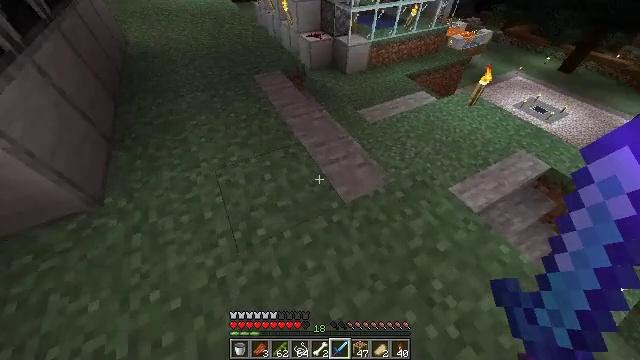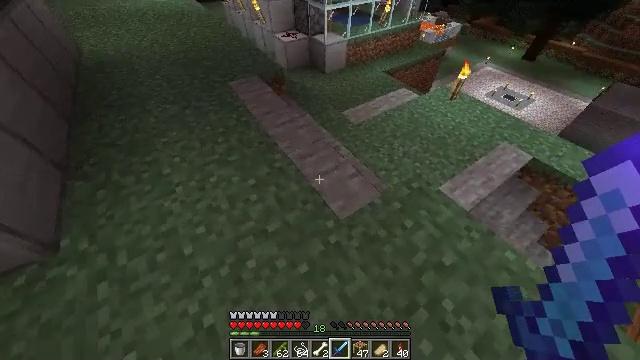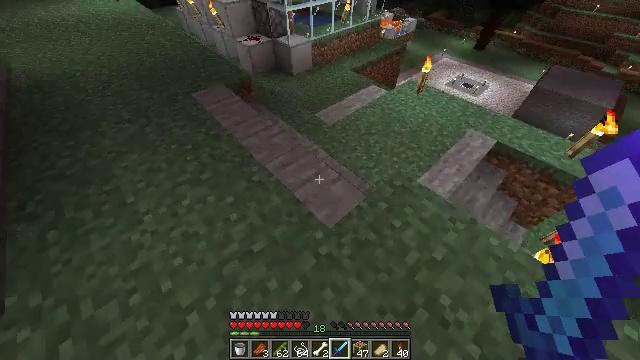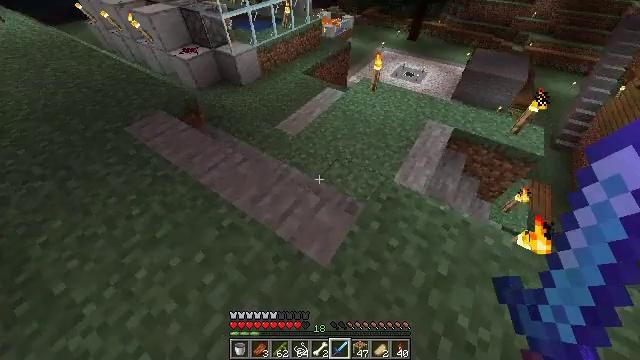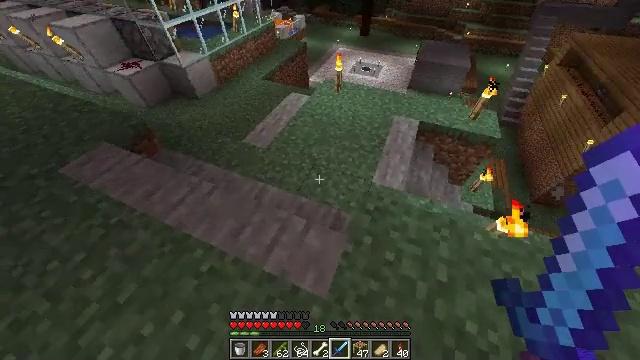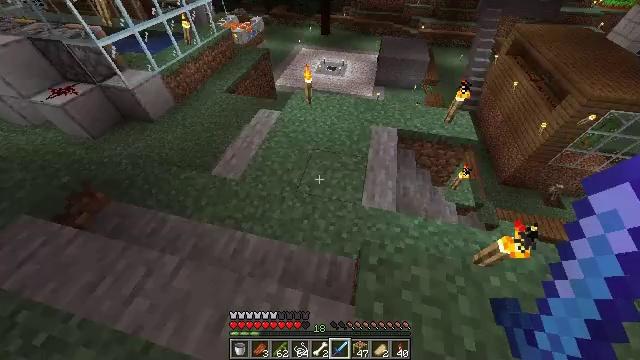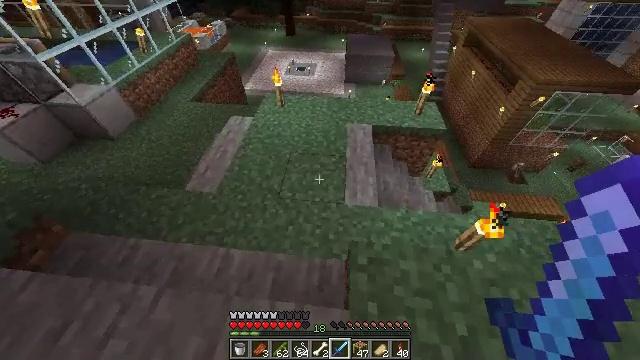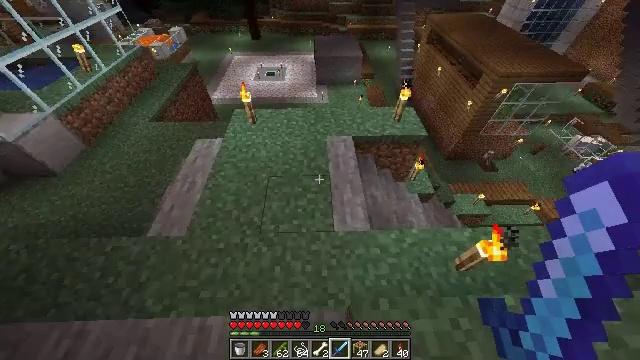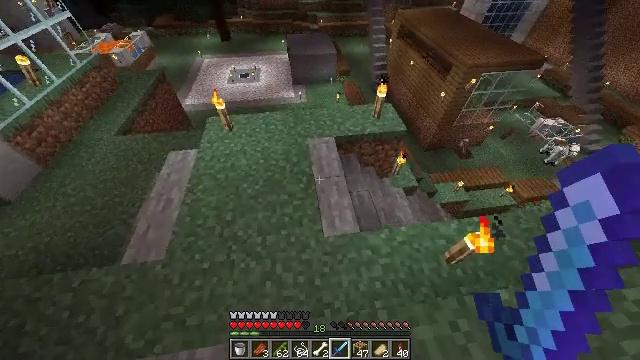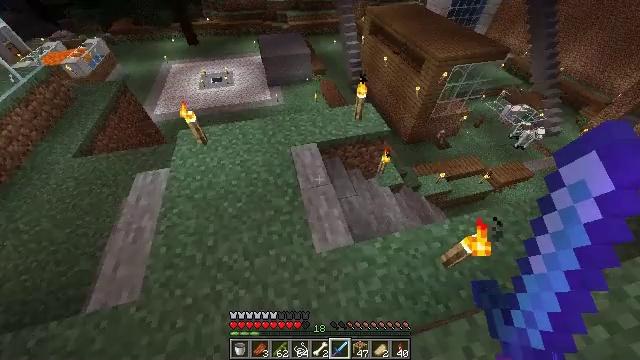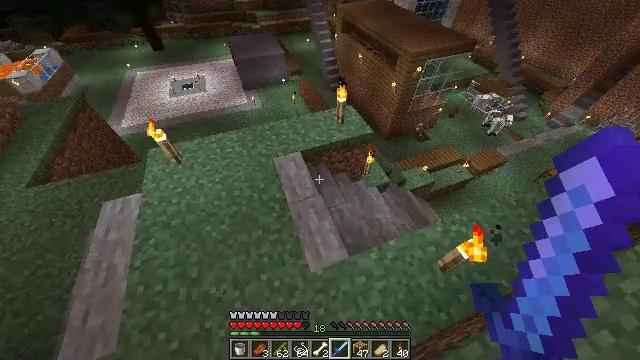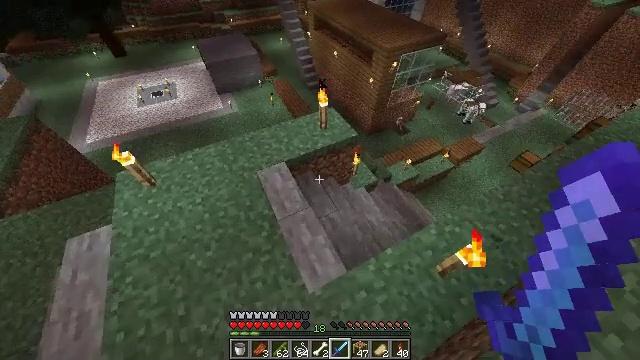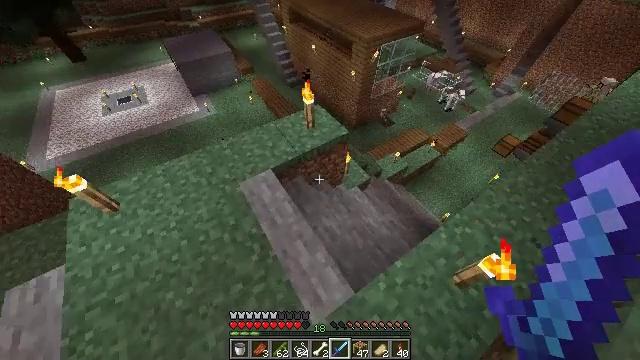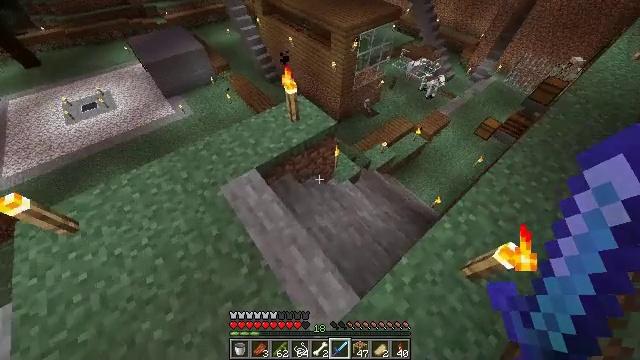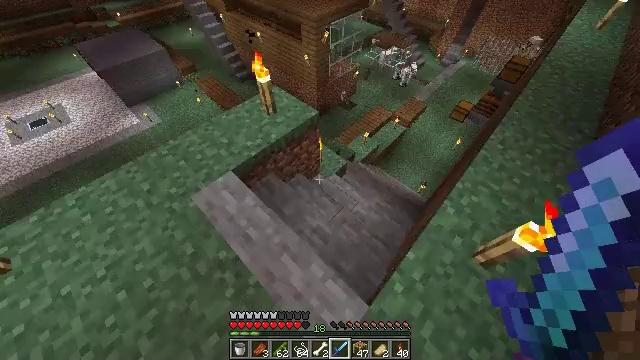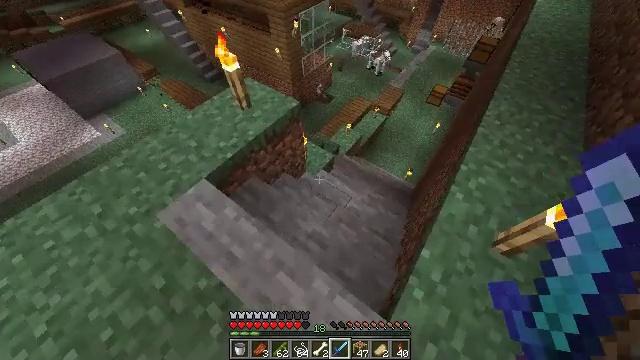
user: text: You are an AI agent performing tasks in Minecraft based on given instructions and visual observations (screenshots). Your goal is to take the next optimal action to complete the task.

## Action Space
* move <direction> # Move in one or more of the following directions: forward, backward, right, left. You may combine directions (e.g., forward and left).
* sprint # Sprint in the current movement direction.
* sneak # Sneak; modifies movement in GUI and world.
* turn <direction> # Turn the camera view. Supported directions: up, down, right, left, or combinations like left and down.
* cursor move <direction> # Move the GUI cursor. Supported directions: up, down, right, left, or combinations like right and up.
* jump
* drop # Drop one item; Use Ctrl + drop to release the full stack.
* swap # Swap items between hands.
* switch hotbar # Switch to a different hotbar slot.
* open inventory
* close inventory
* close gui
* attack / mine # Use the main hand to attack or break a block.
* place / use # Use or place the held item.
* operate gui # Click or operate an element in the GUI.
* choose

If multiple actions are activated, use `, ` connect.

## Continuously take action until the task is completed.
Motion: motion action
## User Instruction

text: Use bamboo and string to craft scaffolding at a crafting table.
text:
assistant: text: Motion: move forward, sprint, turn right
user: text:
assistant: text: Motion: move forward, sprint, turn right
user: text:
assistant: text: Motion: move forward, sprint, turn right
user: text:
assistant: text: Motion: move forward, turn right
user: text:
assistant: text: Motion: move forward, turn right
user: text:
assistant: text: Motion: move forward, turn right
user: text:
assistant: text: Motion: move forward, turn right
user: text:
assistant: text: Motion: move forward, sprint, turn right
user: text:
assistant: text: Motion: move forward, sprint, turn right
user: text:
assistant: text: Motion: move forward, sprint, turn right
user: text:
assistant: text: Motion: move forward, sprint, turn right
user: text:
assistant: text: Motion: move forward, sprint, turn right and down
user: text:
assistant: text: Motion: move forward, sprint, turn right and down
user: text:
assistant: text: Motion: move forward, turn right
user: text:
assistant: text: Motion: move forward, turn right
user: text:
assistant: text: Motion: move forward, turn right
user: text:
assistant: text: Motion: move forward, turn right
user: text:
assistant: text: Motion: move forward, turn right
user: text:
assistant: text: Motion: move forward, sprint, turn right
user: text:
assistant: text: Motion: move forward, sprint, turn right
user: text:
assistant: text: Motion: move forward, sprint, turn right
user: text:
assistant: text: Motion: move forward, sprint, turn right and up
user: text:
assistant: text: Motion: move forward, sprint, turn right and up
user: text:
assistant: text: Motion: move forward, turn right
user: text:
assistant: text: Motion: move forward
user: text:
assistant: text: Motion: move forward
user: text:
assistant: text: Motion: move forward
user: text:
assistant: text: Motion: move forward
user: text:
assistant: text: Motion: move forward
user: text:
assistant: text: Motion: move forward, sprint